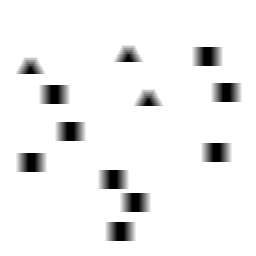
Squares: 9
Triangles: 3
Stars: 0
Total shapes: 12